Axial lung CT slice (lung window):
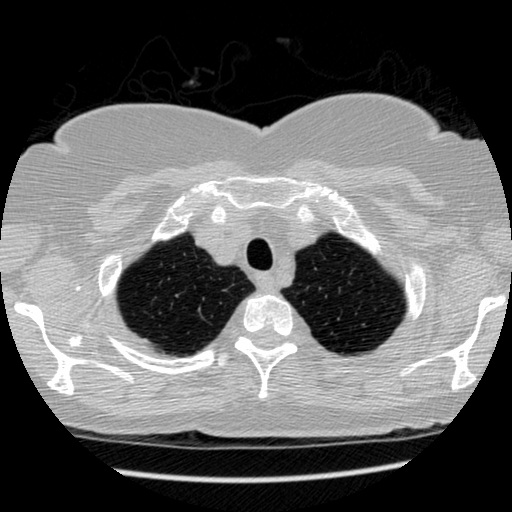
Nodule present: no